Question: I have a MS Outlook 2010 plugin that forwards emails to a pre-set email address on click.
However, when the forwarded email message contains an existing attachment, the below appears when the button is clicked
.
I have checked on another machine with a new Outlook and plugin installation and the same problem persists. Running on 32 bit Windows Vista, other machine on 32bit XP.
I have attempted to change trust settings to automatically download attachments, but no luck with that. Turned off attachment preview, enabled automatic downloads, and enabled all macros inc. to installed add-ins.
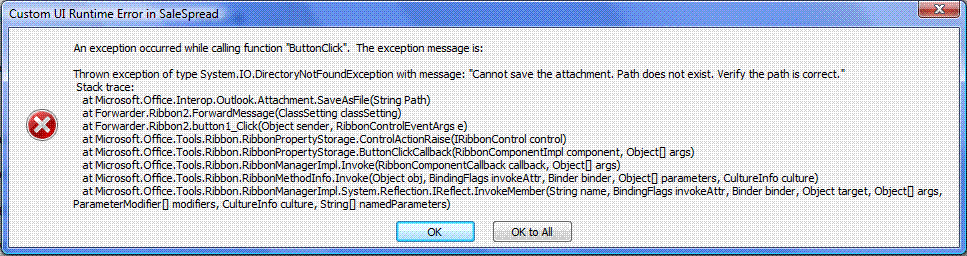
Answer: In your "Forwarder.Ribbon2.ForwardTo" method, ensure that the path you're using as the argument for the attachment "SaveAsFile" method is in a directory that already exists.
The trust settings have almost certainly got nothing to do with this issue.
Good luck,
p.s.
For your next question, it's usually good form to post code, rather than link to a screenshot of a stack trace...